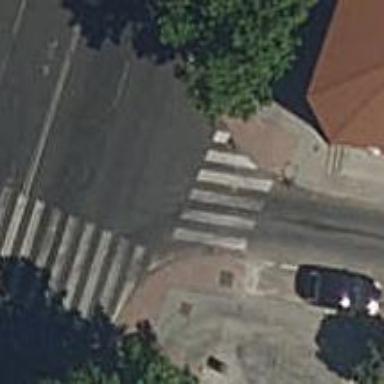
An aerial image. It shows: Crossing with traffic signals.